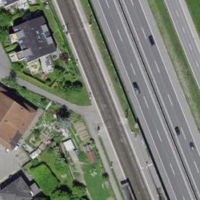
EUNIS habitat code: 57
Species observed at this site:
Milvus milvus
Pica pica
Corvus corone
Passer domesticus